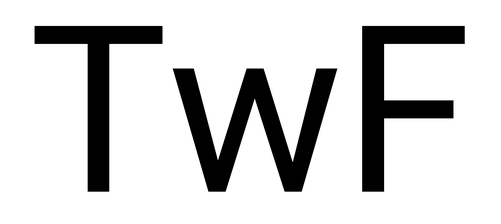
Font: Roboto_Regular